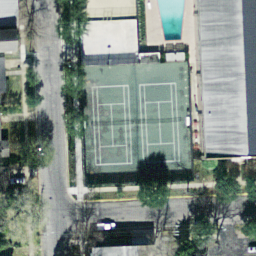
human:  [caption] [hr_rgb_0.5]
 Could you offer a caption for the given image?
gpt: There are two tennis courts arranged neatly with a road beside .

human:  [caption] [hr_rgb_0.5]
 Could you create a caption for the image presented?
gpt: Two tennis courts are surrounded by some many plants and buildings .

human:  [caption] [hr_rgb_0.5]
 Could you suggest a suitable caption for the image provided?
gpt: There are two tennis courts surrounded by some trees and a road beside .

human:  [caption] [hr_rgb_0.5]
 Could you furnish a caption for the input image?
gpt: Two tennis courts arranged neatly with some plants and buildings surrounded .

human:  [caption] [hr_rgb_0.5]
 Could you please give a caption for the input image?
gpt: There are two tennis courts arranged neatly and a road beside .